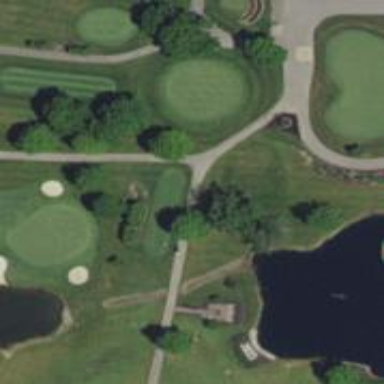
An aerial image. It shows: Path used for both walking and golf.